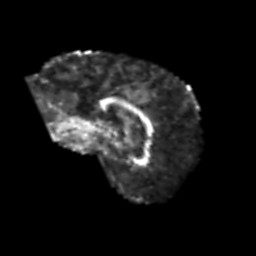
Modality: FA
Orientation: sagittal
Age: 66
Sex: female
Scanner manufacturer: siemens
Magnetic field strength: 3 T
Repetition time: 6.1 s
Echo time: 0.101 s